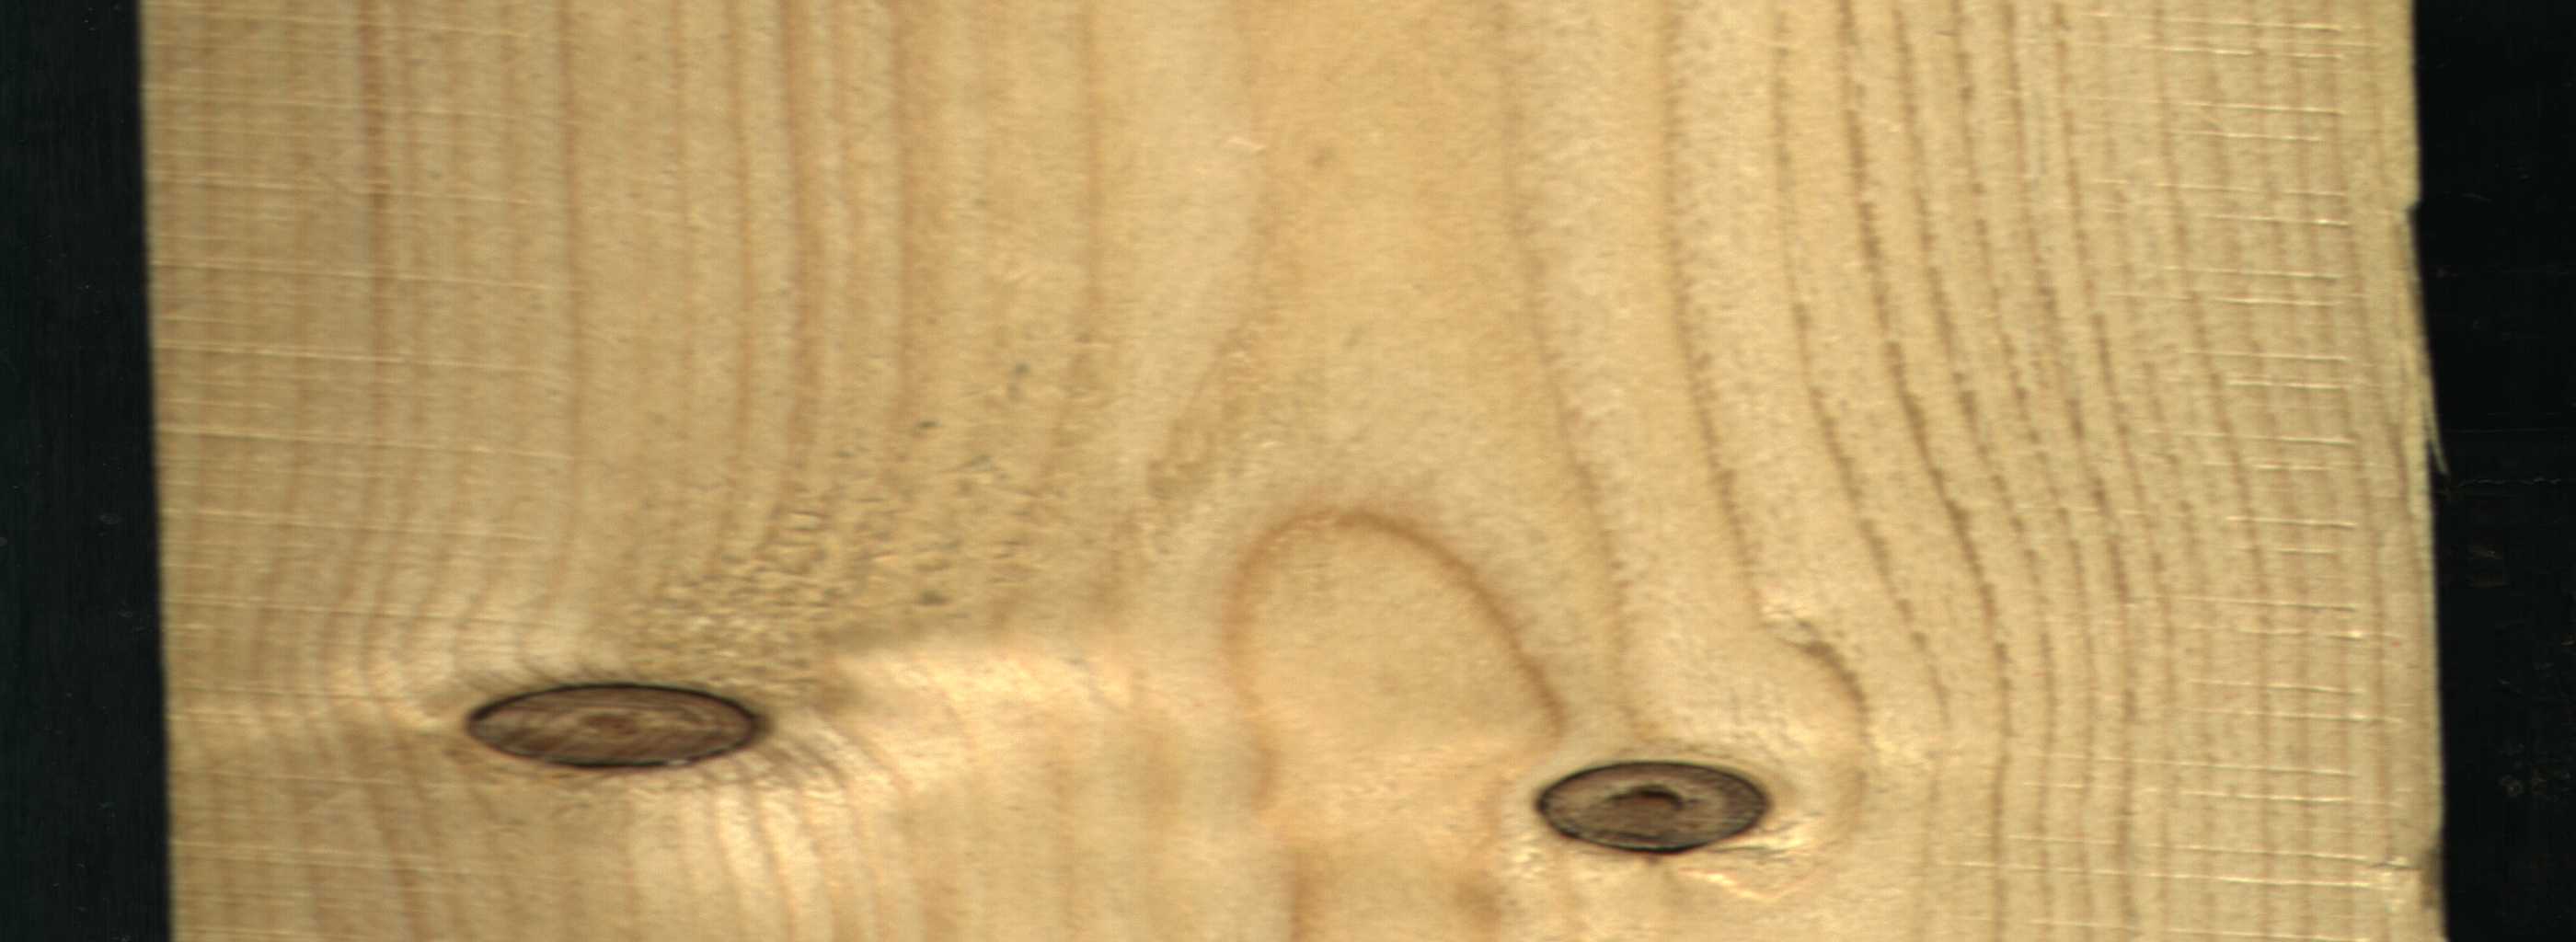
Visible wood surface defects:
Dead_Knot
Dead_Knot